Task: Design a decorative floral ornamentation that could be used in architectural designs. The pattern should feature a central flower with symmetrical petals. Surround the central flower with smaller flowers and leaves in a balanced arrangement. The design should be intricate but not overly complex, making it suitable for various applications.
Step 1173:
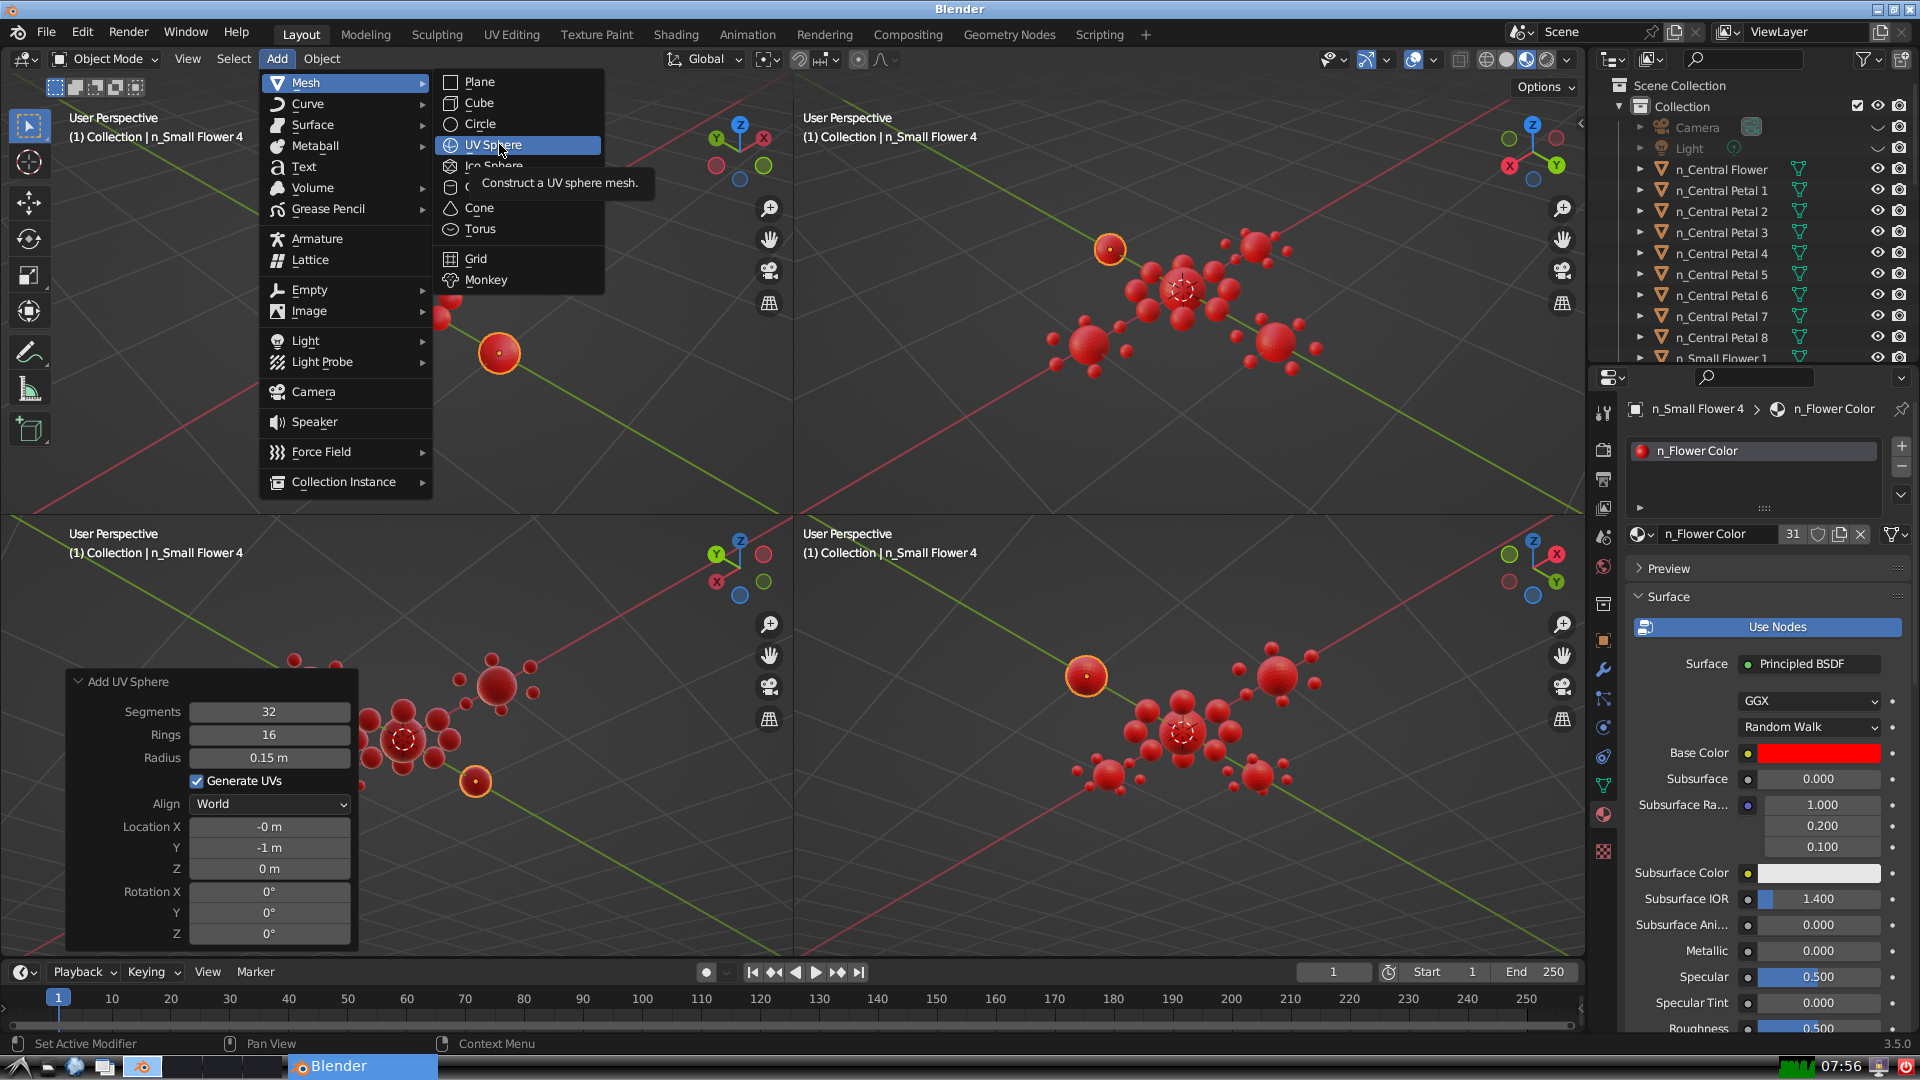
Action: click: no